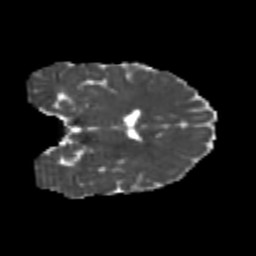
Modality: MD
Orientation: coronal
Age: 22
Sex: male
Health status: healthy
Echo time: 0.074 s